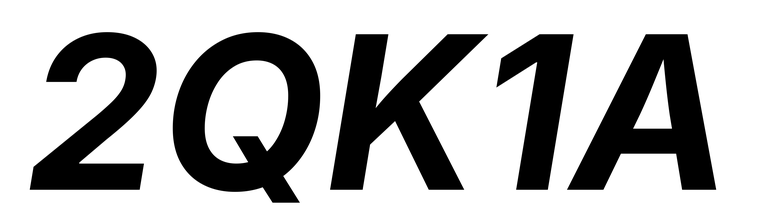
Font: Inter-Italic_Bold_Italic